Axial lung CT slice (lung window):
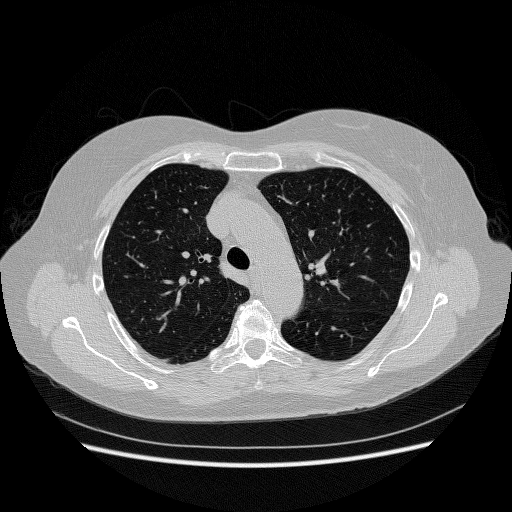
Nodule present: no